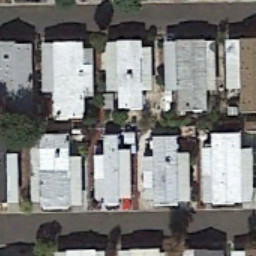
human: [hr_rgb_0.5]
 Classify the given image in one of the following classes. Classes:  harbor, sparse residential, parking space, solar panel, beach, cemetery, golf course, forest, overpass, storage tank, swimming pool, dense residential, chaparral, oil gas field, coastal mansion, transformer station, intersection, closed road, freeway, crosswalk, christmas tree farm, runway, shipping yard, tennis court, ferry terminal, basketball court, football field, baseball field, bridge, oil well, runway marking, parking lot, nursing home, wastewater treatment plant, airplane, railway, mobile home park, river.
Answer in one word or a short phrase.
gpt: mobile home park